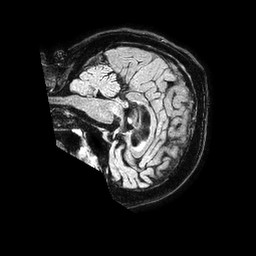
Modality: FLAIR
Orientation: sagittal
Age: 80
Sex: female
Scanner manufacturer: philips
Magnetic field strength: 1.5 T
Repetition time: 4.8 s
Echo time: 0.3 s